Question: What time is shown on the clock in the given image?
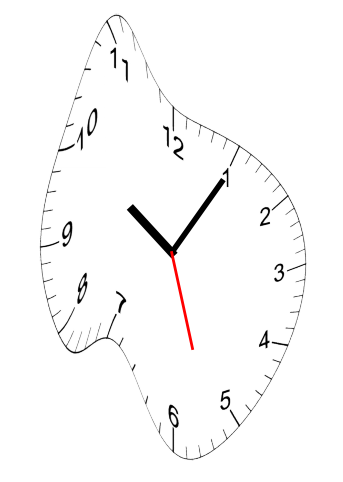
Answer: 10:05:27